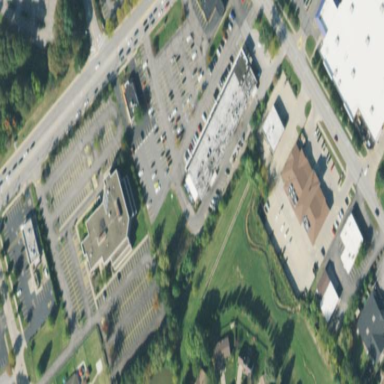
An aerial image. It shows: Retail area.